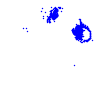
Particle: electron